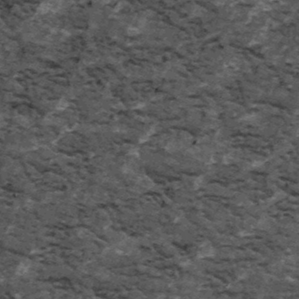
Label: frost